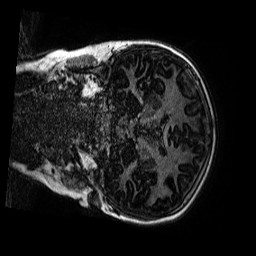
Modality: MP2RAGE
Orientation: coronal
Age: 9
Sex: female
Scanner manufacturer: siemens
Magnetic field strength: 3 T
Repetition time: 4 s
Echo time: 0.00299 s